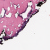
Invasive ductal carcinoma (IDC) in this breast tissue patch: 0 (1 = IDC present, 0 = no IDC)